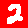
Digit: 2